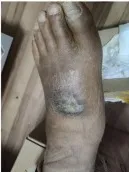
40th day of posttherapy showed the gradual healing of ulceration.
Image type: medical_photograph (skin_photograph)